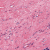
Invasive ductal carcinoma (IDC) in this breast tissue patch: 1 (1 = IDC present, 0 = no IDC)